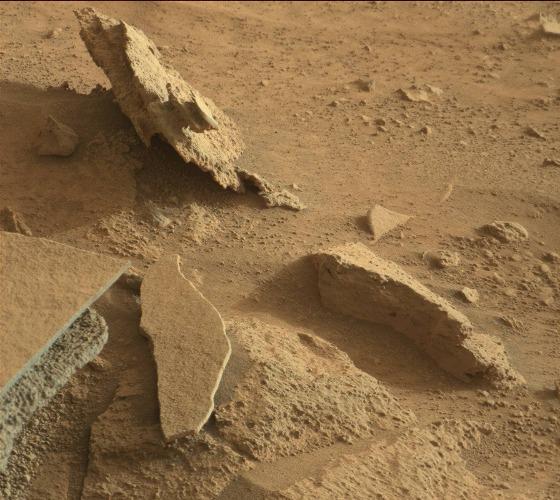
Terrain classes present: Bedrock, Gravel / Sand / Soil, Rock, Shadow